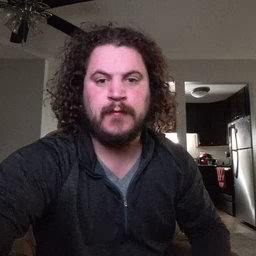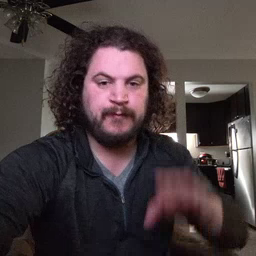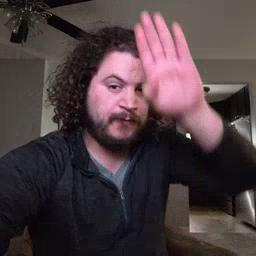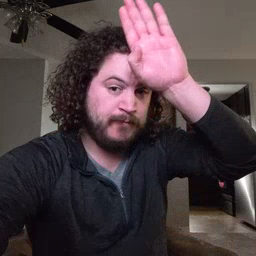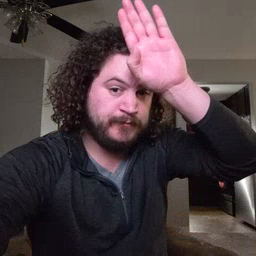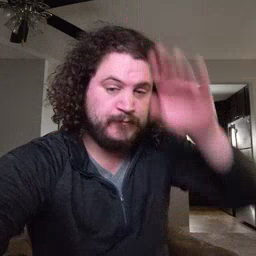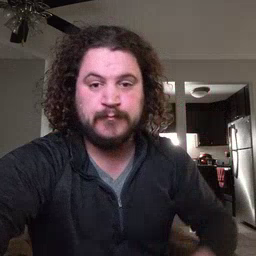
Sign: fireman